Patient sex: F
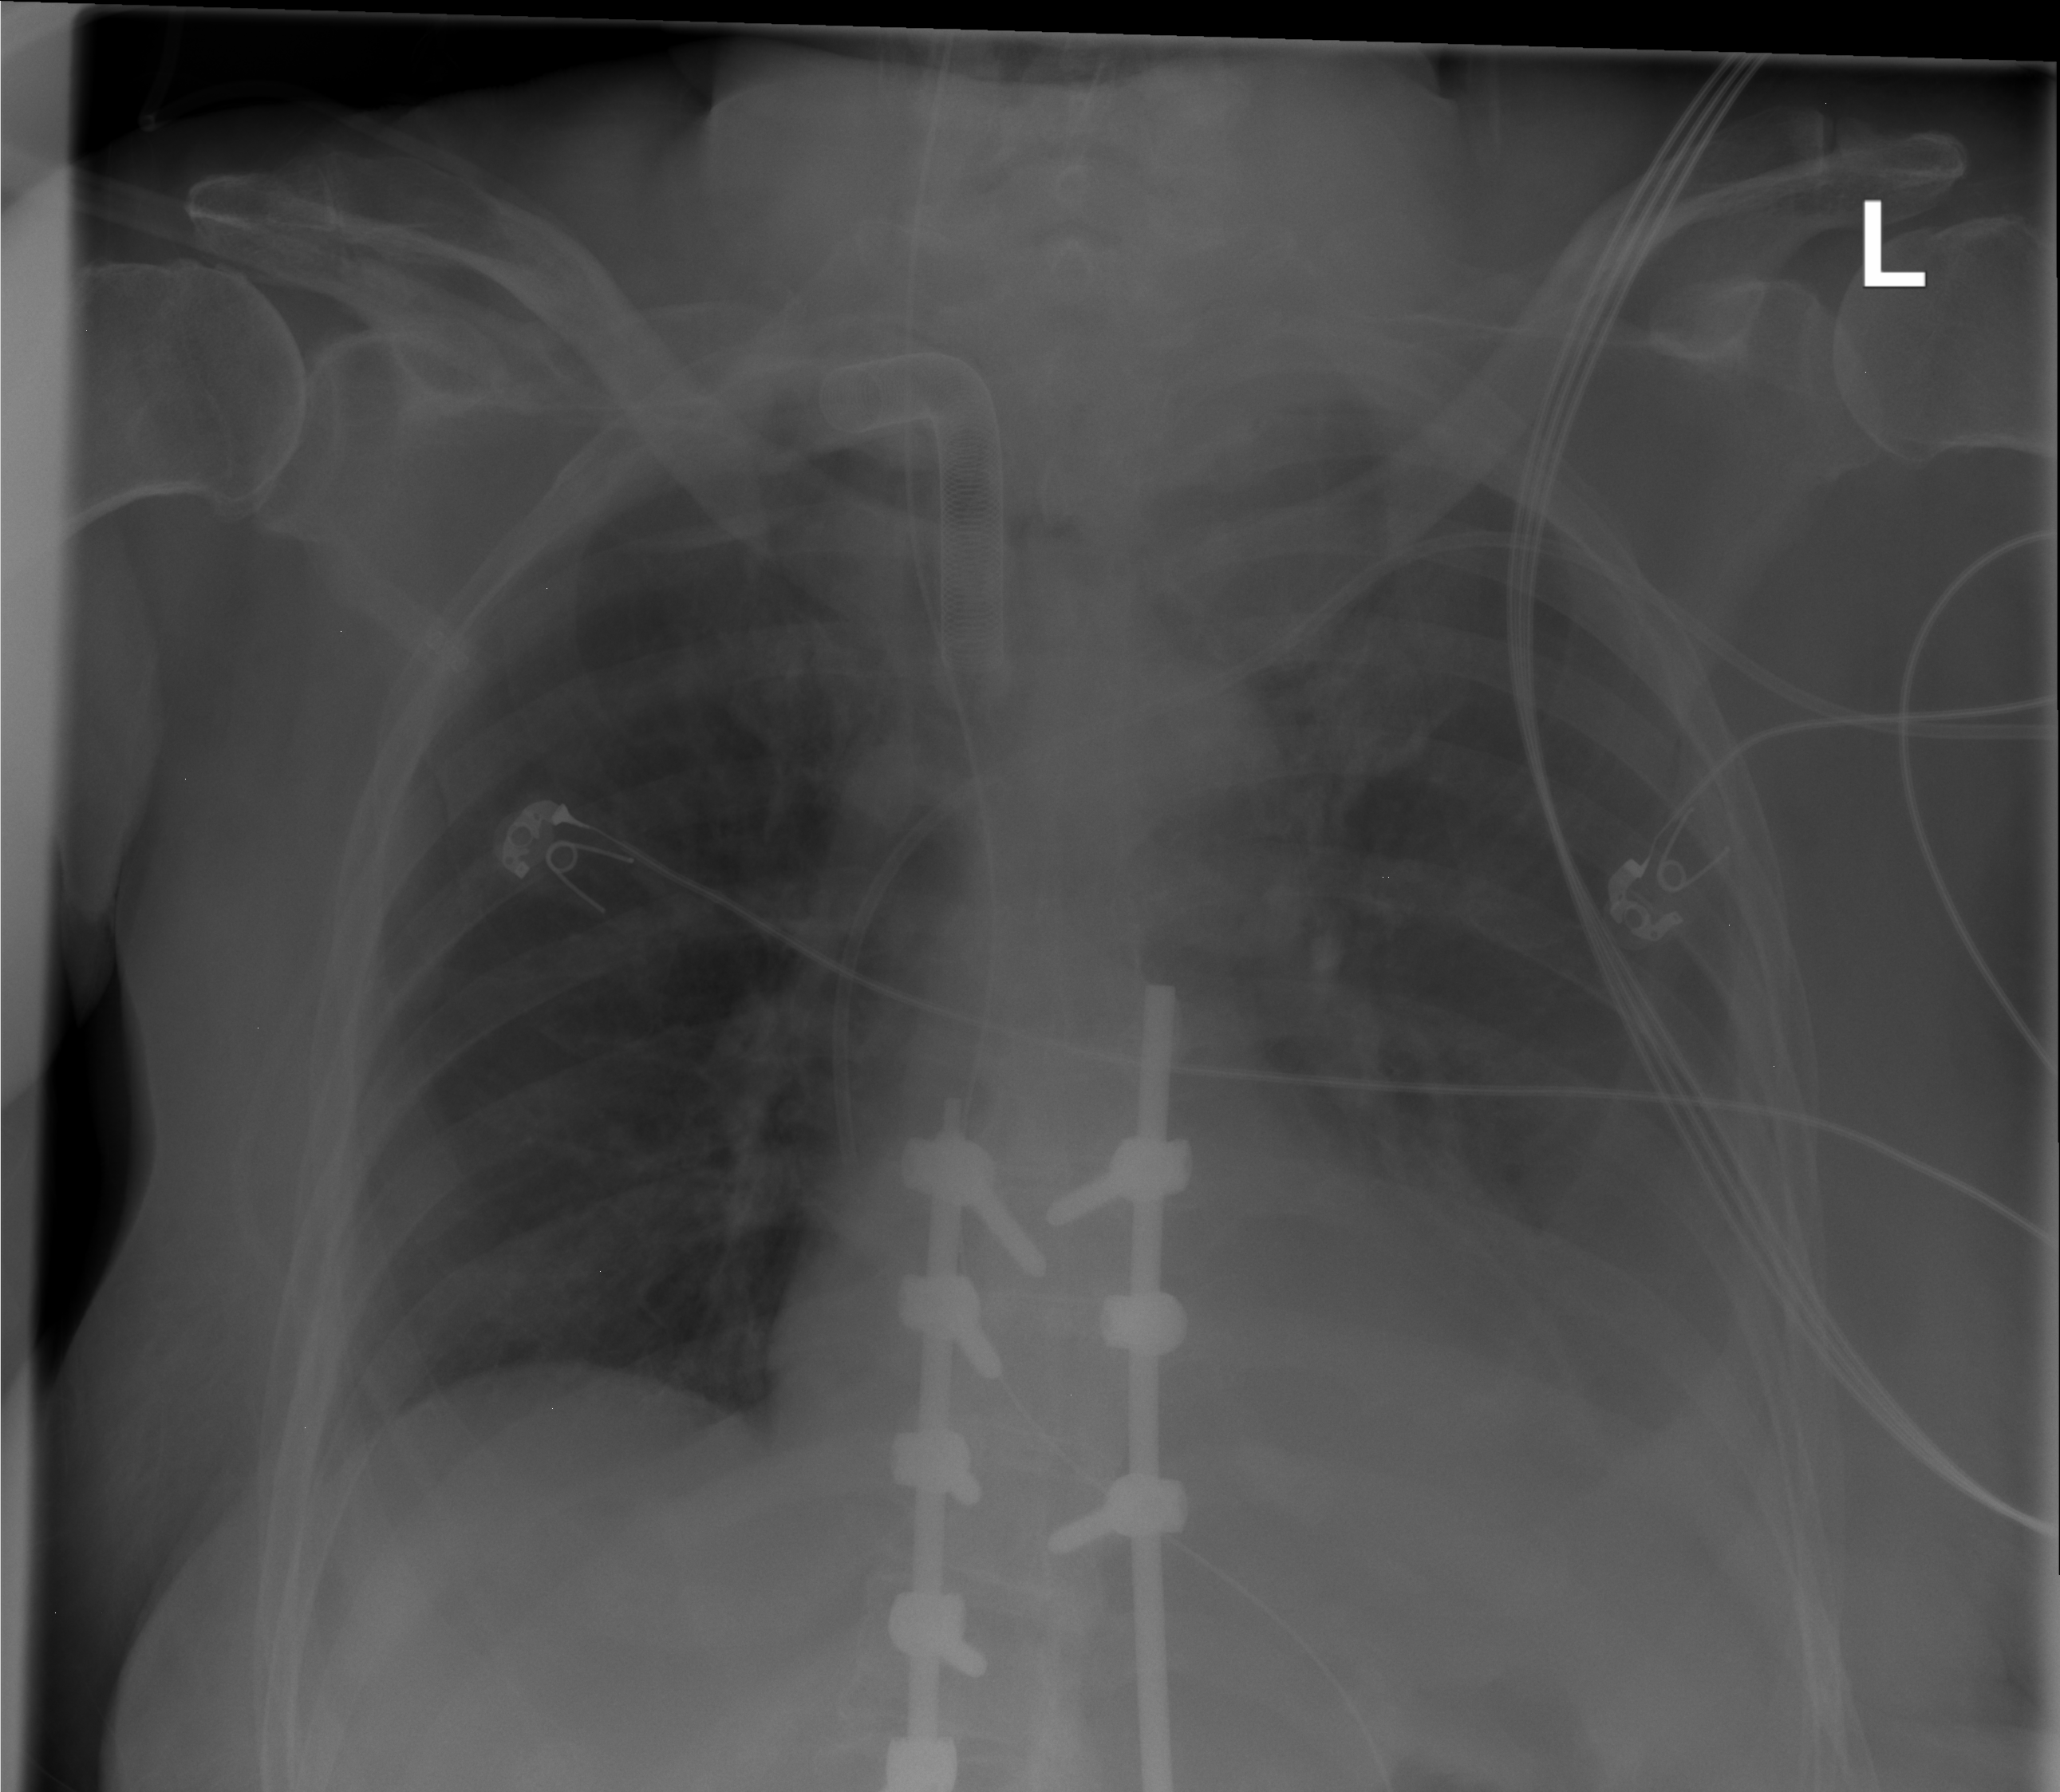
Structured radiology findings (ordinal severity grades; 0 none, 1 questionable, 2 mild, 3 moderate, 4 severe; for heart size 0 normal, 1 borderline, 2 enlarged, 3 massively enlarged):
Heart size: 2
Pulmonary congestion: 2
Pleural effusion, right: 0
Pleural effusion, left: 2
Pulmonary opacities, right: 1
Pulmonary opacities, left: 0
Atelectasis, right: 0
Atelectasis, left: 2